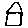
Label: house